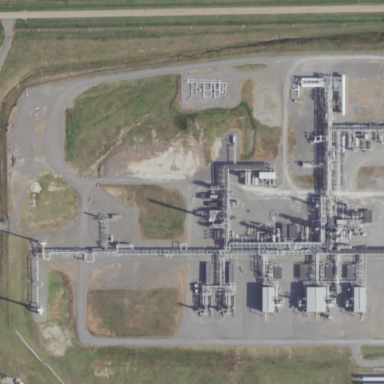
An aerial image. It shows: Industrial area containing natural gas processing plant.